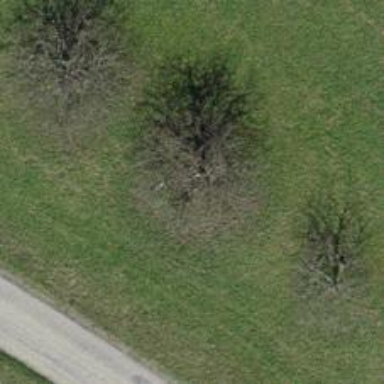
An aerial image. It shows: Broadleaved tree with lush leaves.